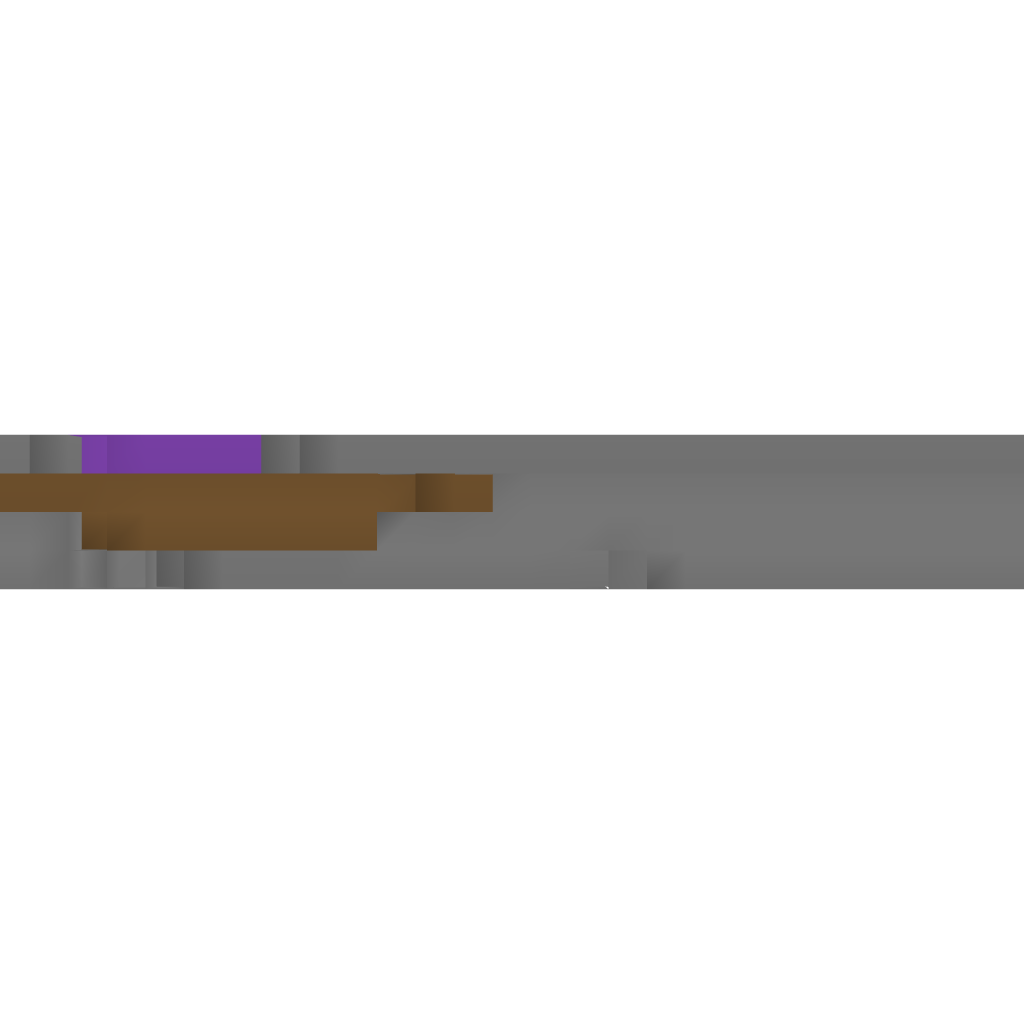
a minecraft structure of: Super-Shop bad low quality